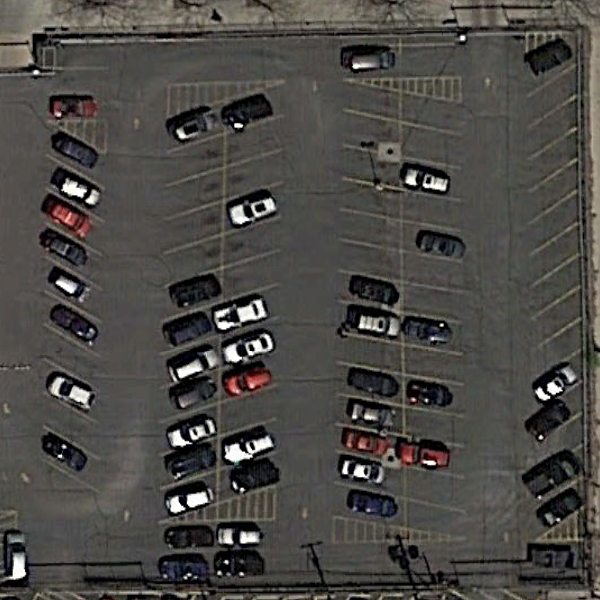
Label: Parking